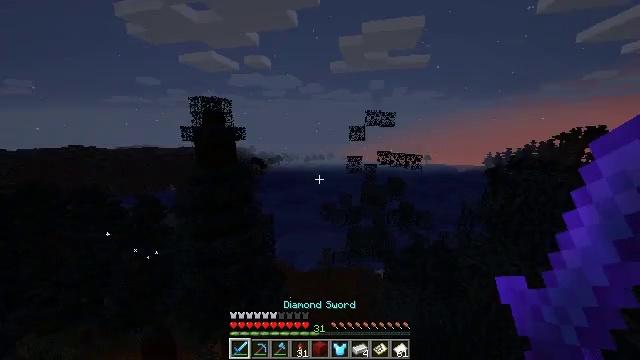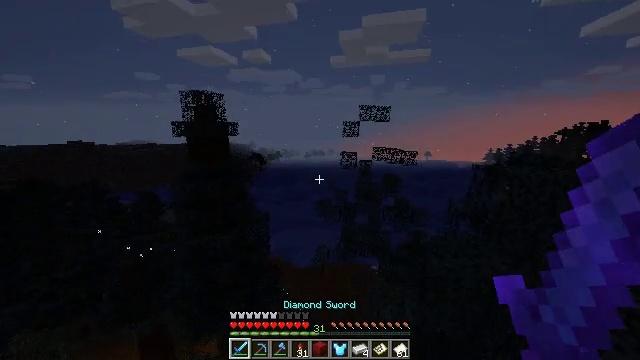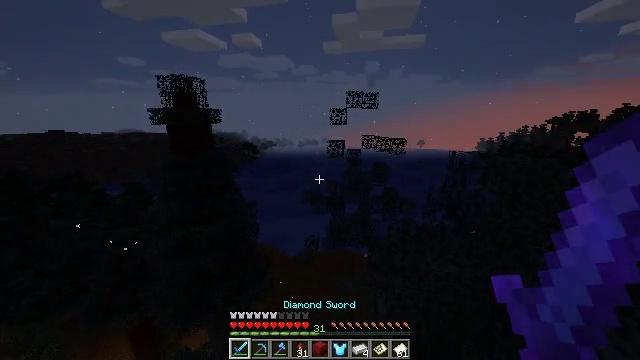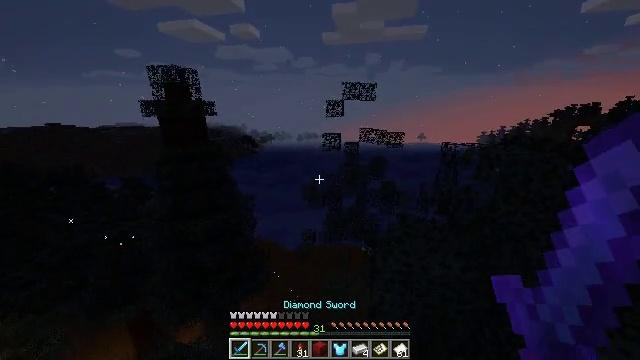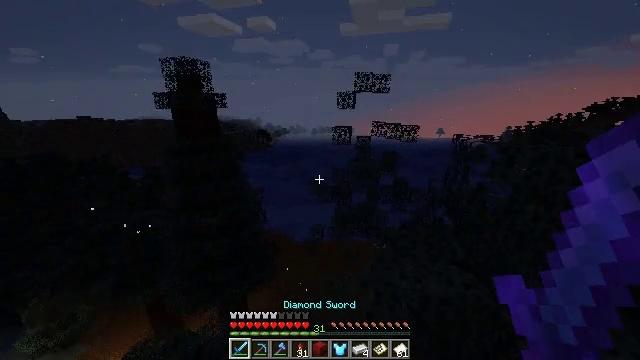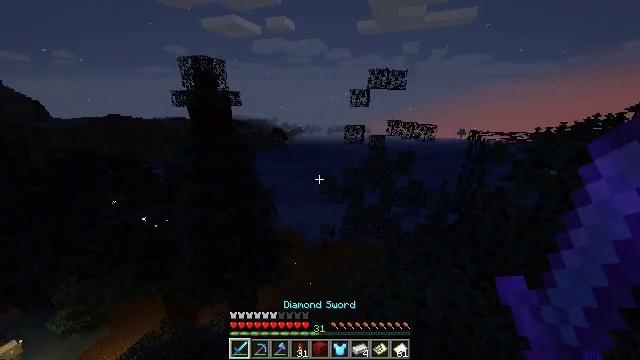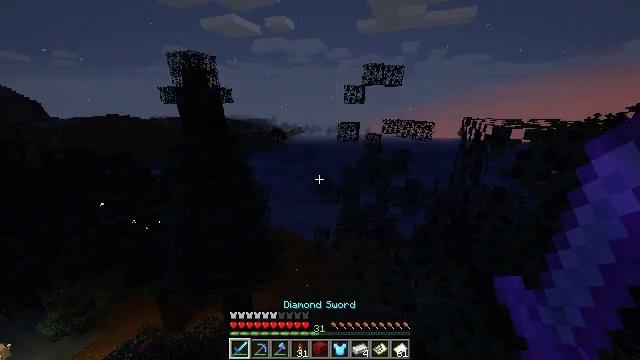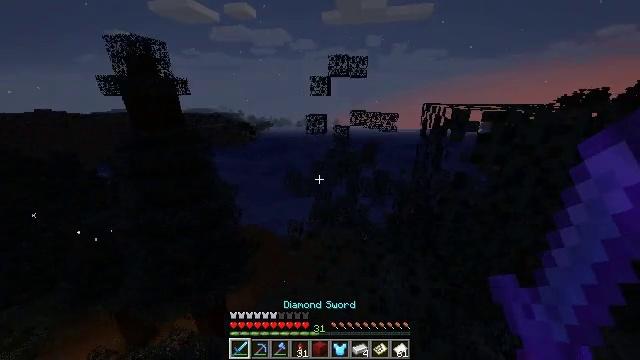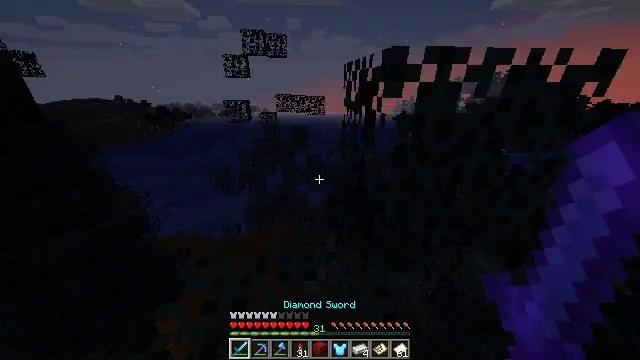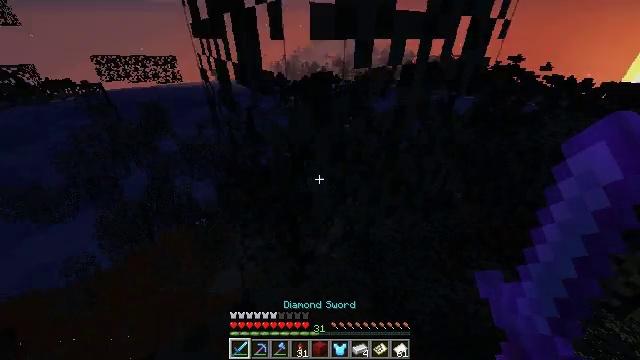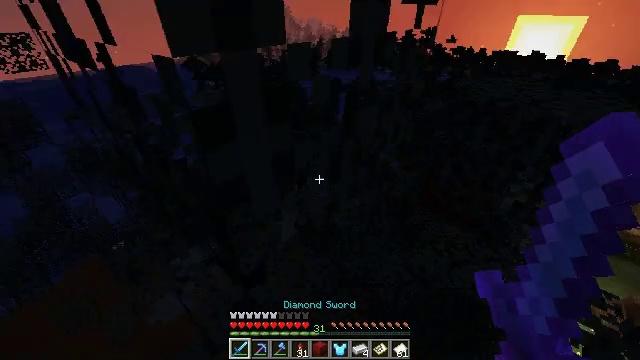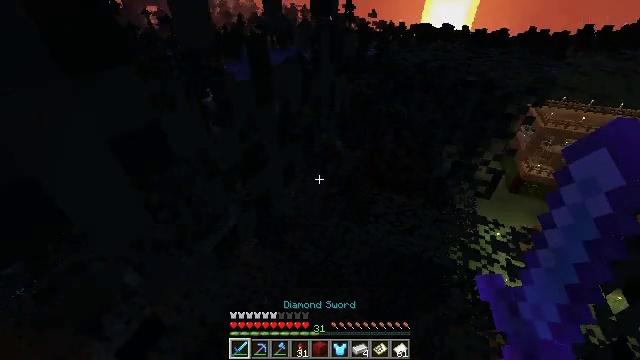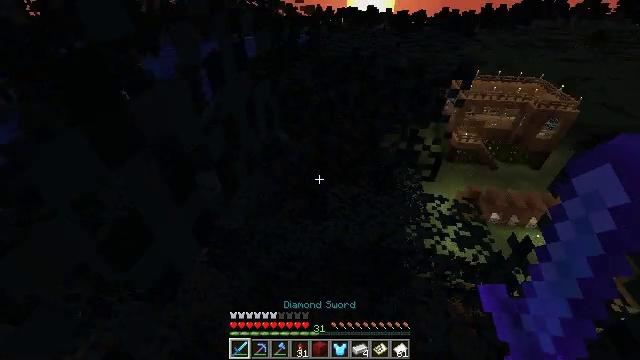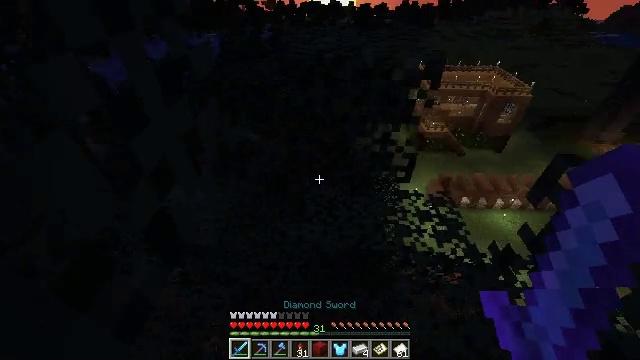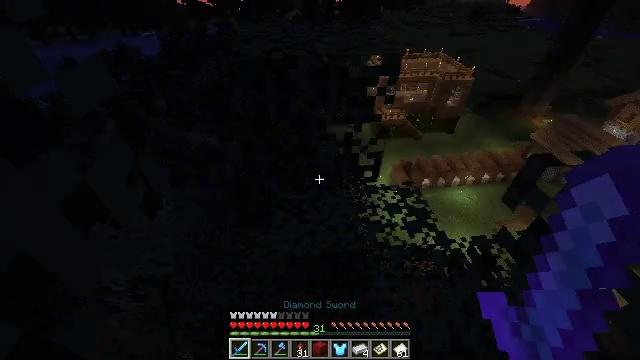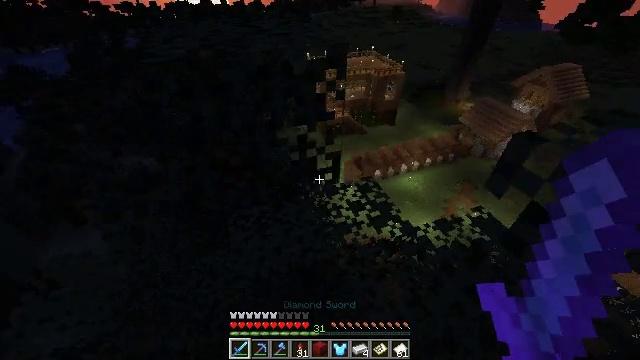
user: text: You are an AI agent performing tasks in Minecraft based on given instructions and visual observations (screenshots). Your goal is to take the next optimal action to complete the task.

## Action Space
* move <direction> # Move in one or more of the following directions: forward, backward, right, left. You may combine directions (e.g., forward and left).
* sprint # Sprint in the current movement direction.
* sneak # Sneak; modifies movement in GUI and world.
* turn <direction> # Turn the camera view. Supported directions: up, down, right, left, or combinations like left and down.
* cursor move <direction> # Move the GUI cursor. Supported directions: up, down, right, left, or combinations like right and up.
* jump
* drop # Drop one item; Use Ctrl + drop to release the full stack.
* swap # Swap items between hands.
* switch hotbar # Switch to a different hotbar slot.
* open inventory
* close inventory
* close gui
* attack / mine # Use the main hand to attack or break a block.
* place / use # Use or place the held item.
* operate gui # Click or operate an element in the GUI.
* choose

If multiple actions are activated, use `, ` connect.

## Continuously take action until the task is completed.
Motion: motion action
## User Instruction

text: Destroy the spruce leaves to get sticks and saplings.
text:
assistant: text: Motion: move forward, turn down
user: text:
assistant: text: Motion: move forward, turn right and down
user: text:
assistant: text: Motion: move forward, turn down
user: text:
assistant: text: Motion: move forward, turn left and down
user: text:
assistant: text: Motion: move forward, turn left
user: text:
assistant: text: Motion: move forward
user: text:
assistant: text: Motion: move forward, turn right and down
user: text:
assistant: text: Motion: turn right and down
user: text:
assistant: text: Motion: turn right and down
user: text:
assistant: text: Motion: turn right and down
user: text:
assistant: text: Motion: turn right and down
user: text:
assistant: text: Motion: move right, turn right and down
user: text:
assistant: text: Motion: move right, turn right
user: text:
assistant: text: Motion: move forward and move right, turn right and down
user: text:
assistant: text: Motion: move forward and move right, turn right
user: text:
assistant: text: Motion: move forward and move right, turn right
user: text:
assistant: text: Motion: move forward and move right
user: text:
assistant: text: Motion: turn left
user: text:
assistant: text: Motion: turn left and down
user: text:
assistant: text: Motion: turn left
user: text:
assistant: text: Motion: turn left and down
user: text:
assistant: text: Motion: turn left
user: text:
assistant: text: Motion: turn left
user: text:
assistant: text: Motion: turn left
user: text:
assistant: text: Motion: turn left
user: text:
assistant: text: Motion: turn left
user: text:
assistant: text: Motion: turn left
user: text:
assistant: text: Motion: turn left
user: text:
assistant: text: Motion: no_op
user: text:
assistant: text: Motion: turn up